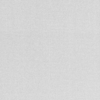
Label: dusty